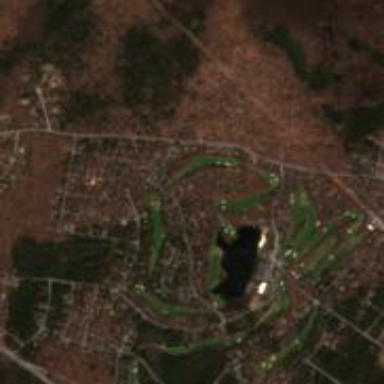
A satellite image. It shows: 18-hole golf course classified as leisure land.